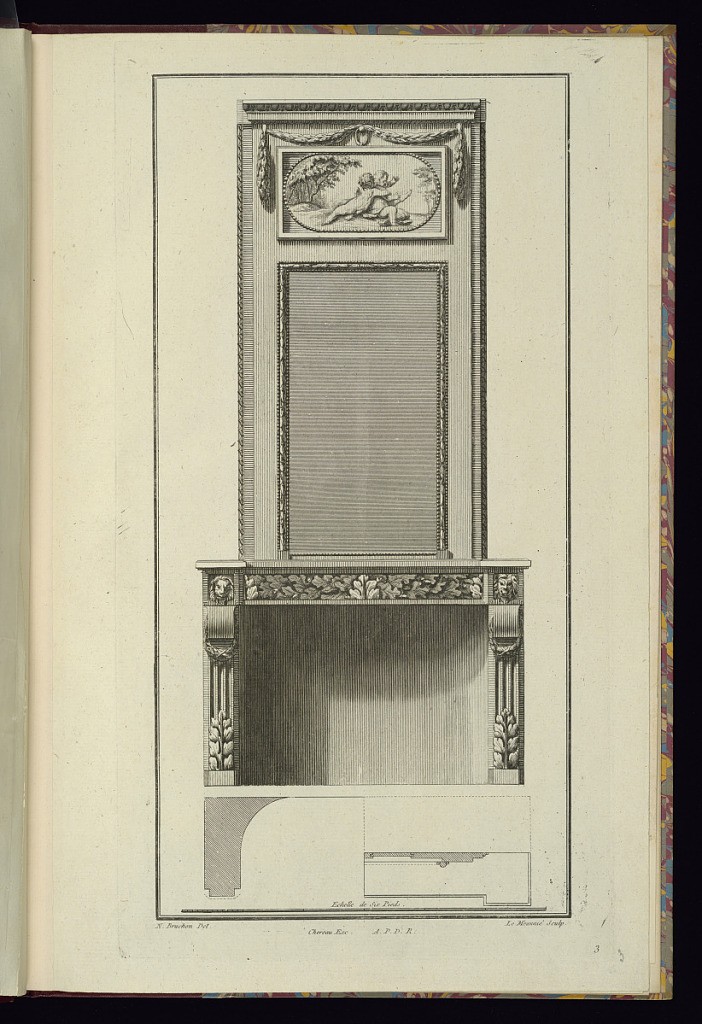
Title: Chimneypiece Design
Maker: N. Bruchon, French, active 18th century
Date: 1775–87
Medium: Etching and engraving on laid paper
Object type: Print
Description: Design for a chimneypiece with an overmantel mirror and panel with neoclassical ornament. The mantel features fluting, laurel leaf garlands, a leaf frieze, and lion heads. The overmantel mirror is framed with a bead course, and a leaf course set within a wider frame of fluting and a lamb's tooth. Above a rectangular panel with two putti in a landscape with a laurel leaf festoon above and an egg and dart pattern at the cornice. Below, two plan details of the chimneypiece, with a scale below. The plate is signed and numbered.